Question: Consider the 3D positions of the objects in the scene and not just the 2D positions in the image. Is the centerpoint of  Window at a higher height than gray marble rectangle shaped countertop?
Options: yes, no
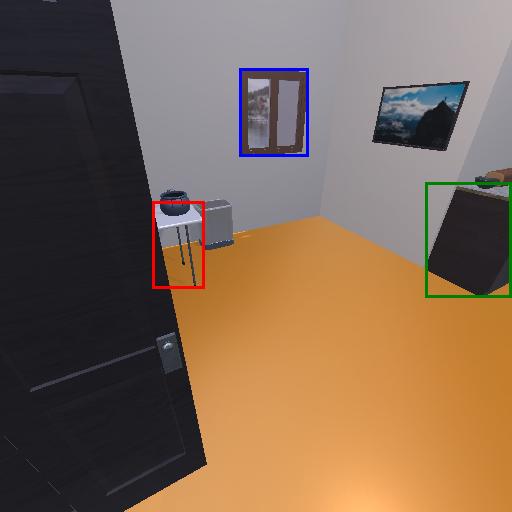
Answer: yes